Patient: sex M, age 65
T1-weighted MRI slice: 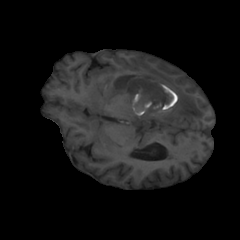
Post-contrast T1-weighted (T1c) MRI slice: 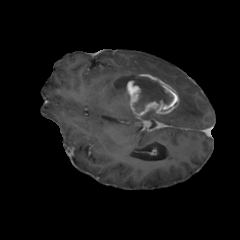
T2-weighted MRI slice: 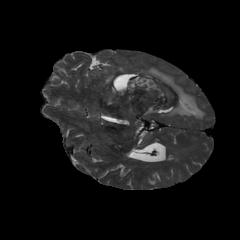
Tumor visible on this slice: yes
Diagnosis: Glioblastoma, IDH-wildtype
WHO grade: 4